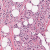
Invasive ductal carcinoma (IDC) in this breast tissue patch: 0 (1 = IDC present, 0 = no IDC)